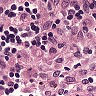
Metastatic tissue present: no